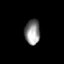
Tissue: prostate
Cell type: B cells
Senescence score: 0.688
Nuclear area (px): 371
Mean DAPI intensity: 140.199